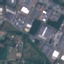
Land use / land cover: Industrial